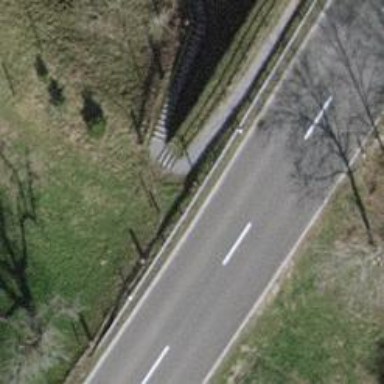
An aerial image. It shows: Road with steps.